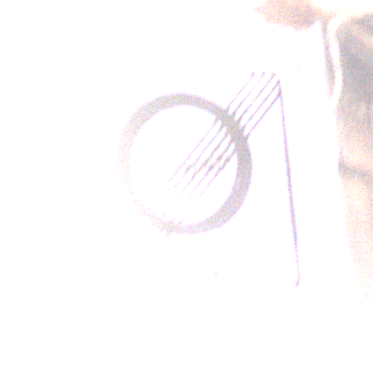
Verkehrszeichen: EndeUmweltzone
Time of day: MorningAfternoon
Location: Outdoor (Urban)
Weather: Clear
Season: NotSpecified
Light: Natural